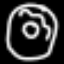
Label: donut